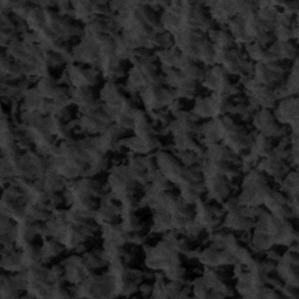
Label: frost